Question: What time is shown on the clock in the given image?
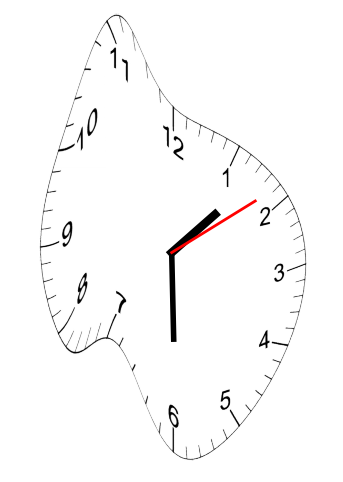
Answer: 01:30:09